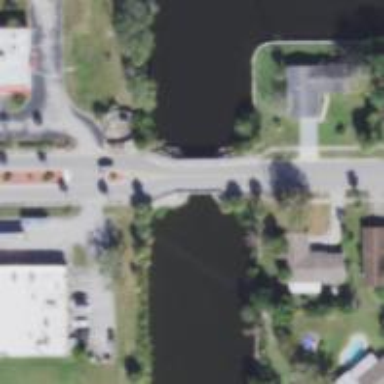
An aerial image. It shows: Residential road with bridge.